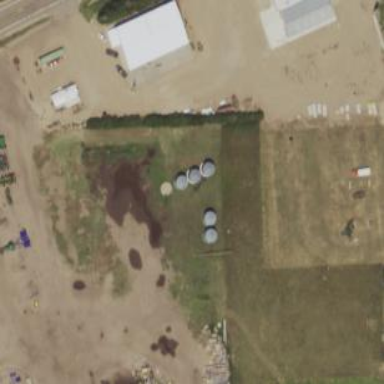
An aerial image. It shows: Silo.